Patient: sex F, age 35
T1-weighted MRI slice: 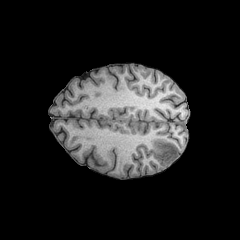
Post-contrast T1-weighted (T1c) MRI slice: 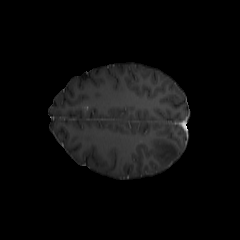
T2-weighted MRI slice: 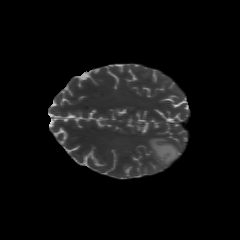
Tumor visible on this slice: yes
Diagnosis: Astrocytoma, IDH-mutant
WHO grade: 2